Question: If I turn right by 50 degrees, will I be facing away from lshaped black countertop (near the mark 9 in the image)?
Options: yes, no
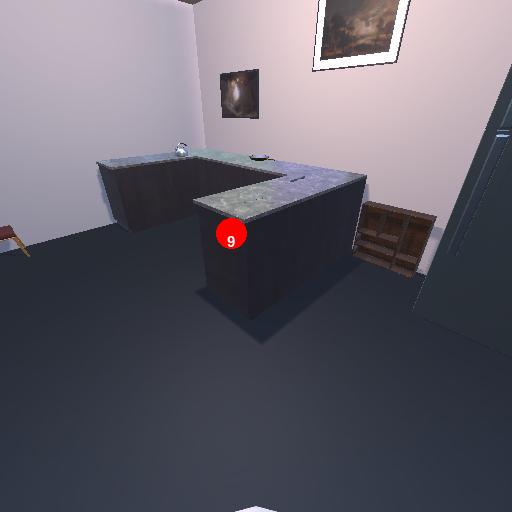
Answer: yes